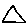
Label: triangle